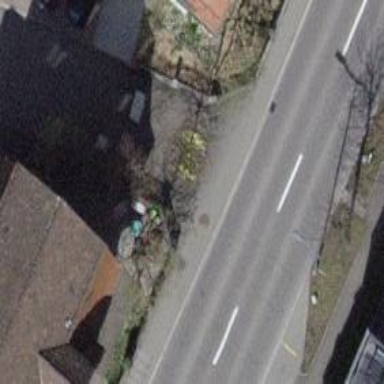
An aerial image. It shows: Bollard barrier.